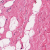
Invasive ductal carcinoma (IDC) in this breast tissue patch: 0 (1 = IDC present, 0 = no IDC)